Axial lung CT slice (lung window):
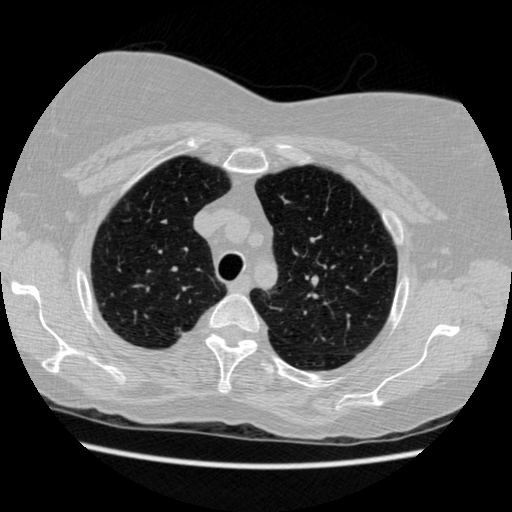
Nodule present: no